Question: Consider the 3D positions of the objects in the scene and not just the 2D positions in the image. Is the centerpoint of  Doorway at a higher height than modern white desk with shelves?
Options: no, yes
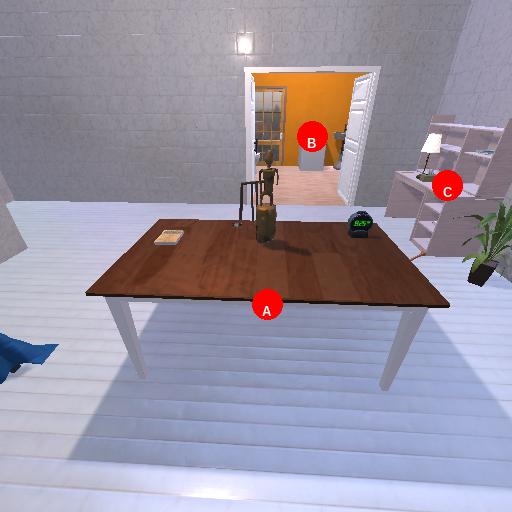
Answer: no